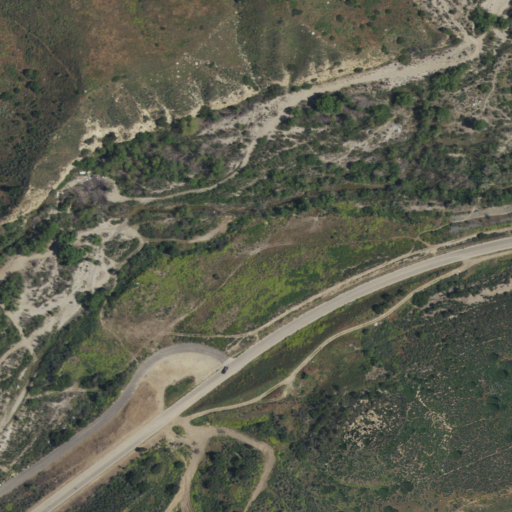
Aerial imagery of valley in California named Akens Canyon containing shrub, herbaceous wetlands, grassland, low intensity development, open development, woody wetlands, and medium intensity development